Question: I wish to create a dialog Pop Up Box where the details of an Item ,the image next to it and a "Yes" or "No" Button Options below them. Specifically, I am trying to show the details of a DVD and ask the user if he wishes to rent it.
Here's the picture if that helps(sorry I couldn't find an image online):

Then I wish to create an additional pop up promting the user for information if he chooses the "Yes" option.
My question is how to create this? I didn't find any answers in the JOptionPane documentation and tutorials.
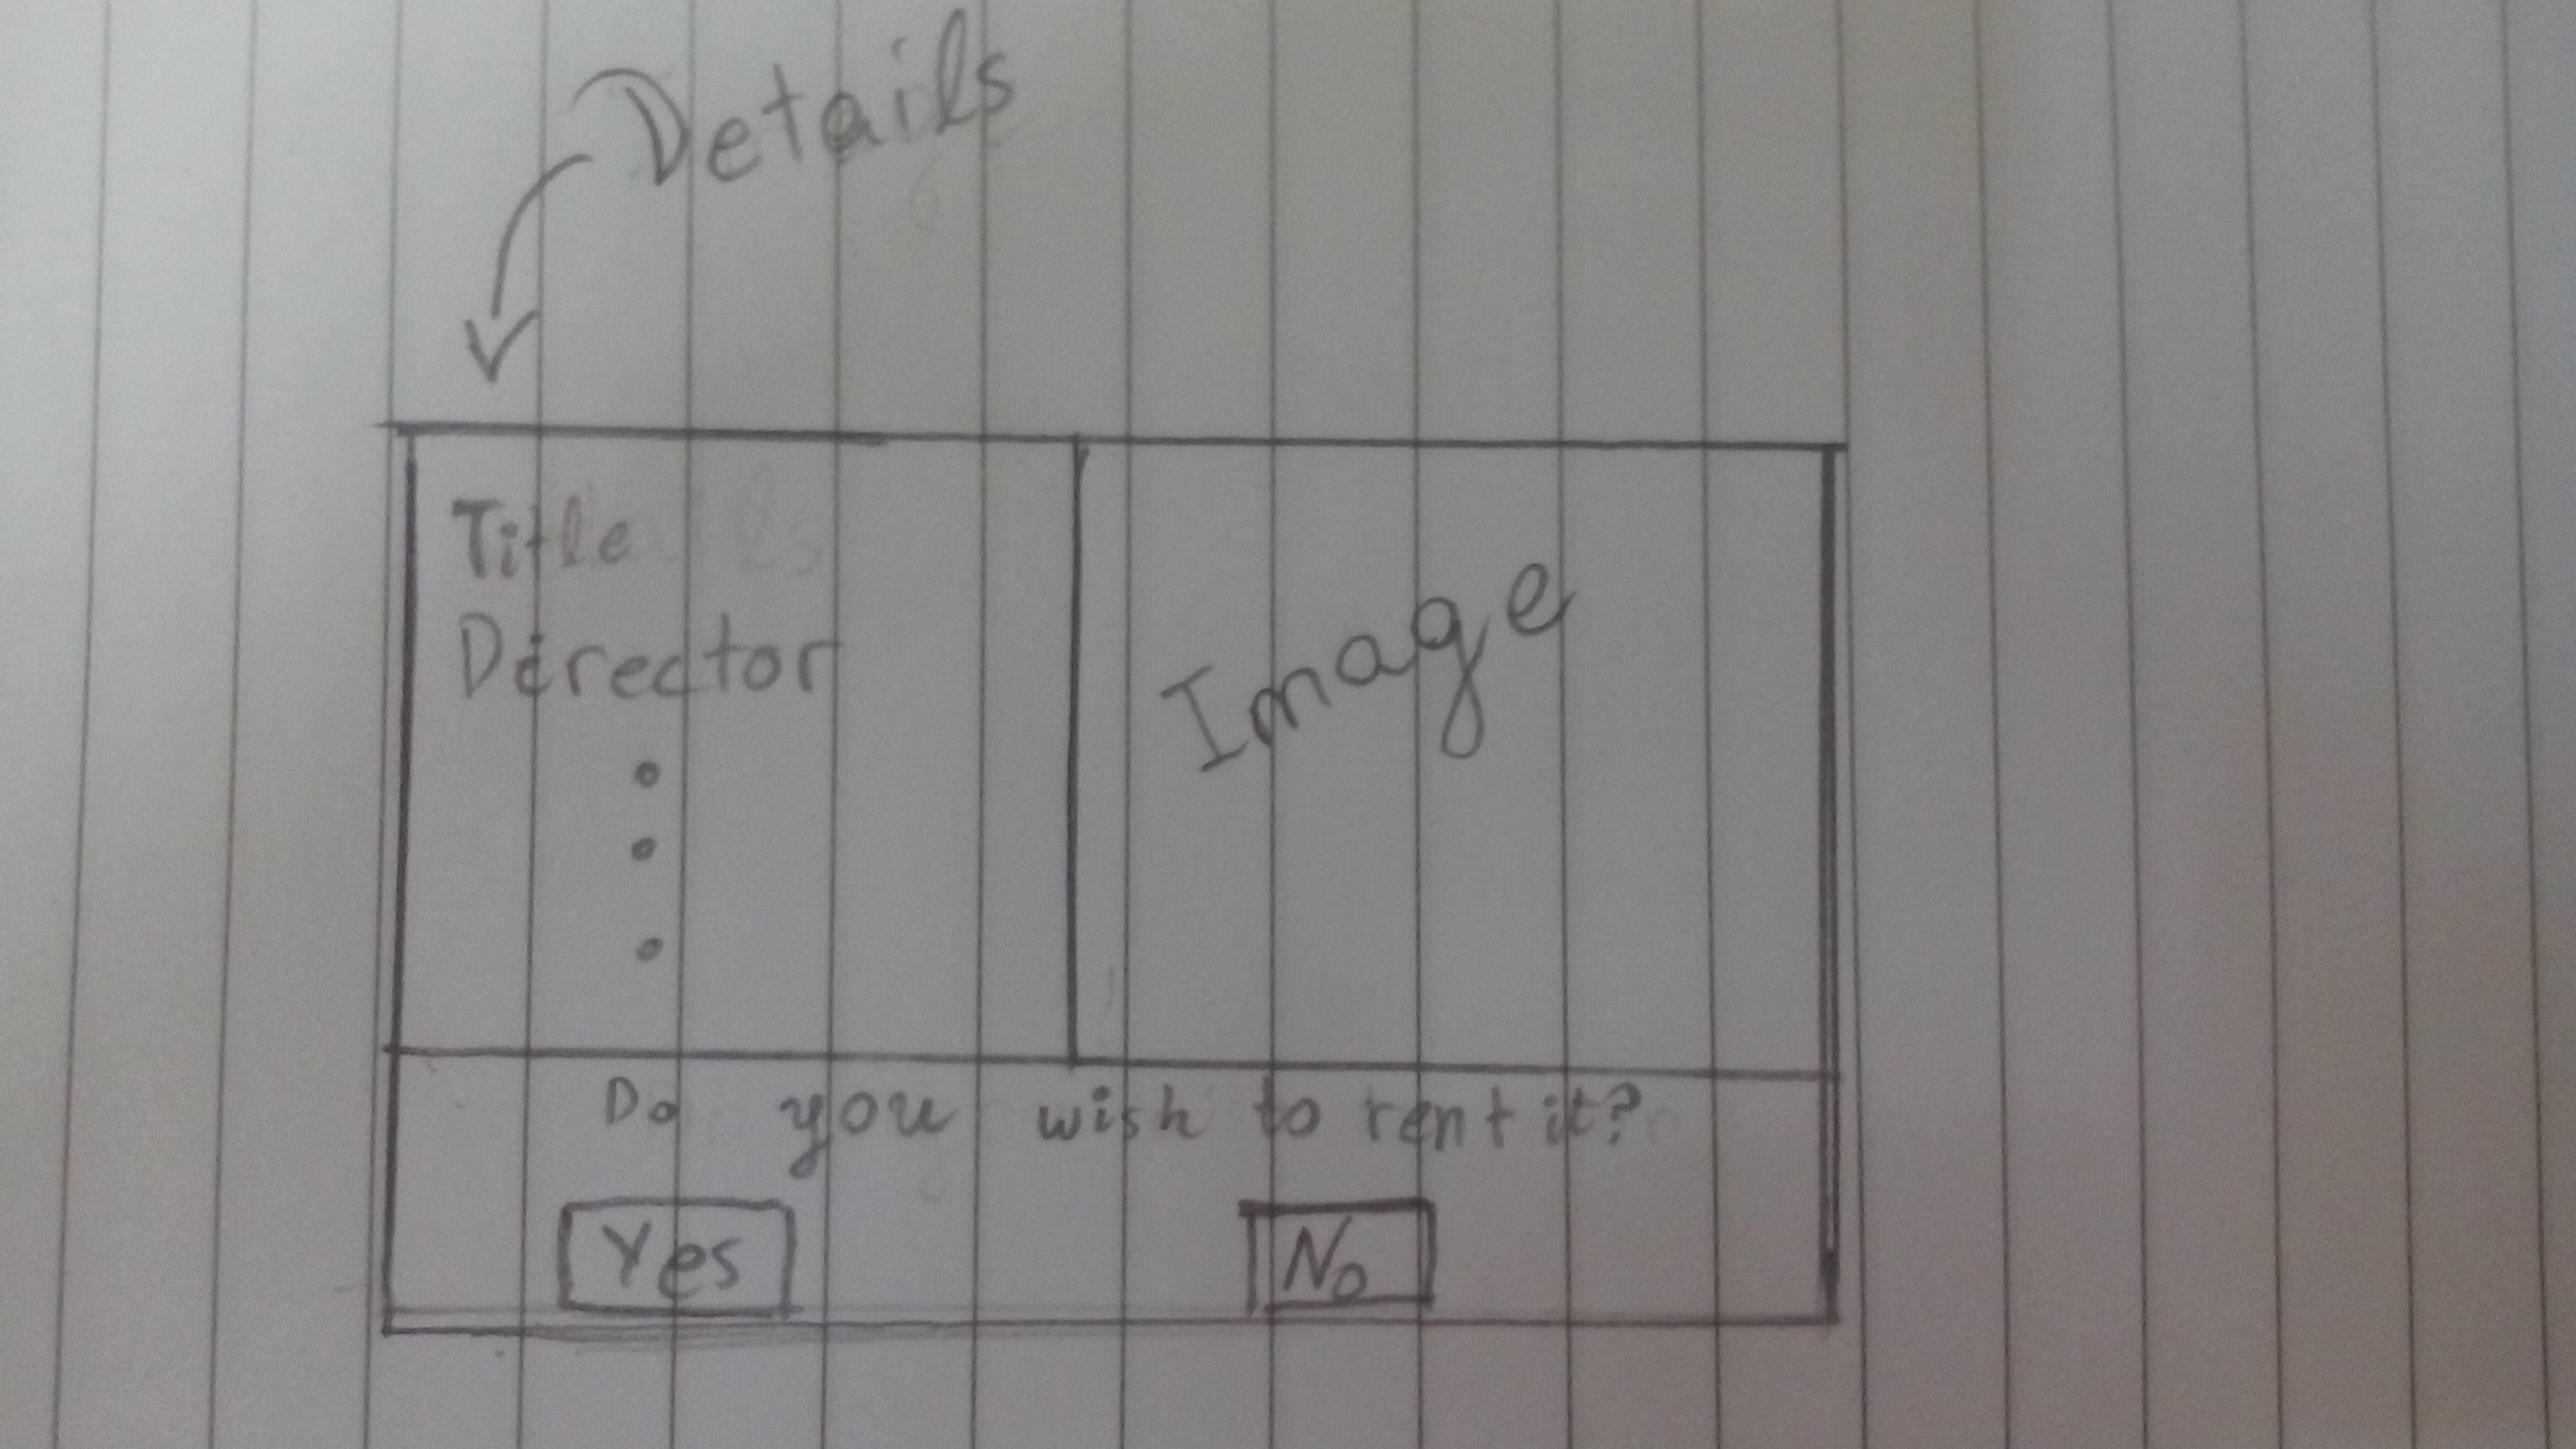
Answer: You should use a JOptionPane (as you said.)
Basically, you want to have 'JOptionPane' create a dialog for you. For a yes-or-no question, you would use a confirm dialog. So you would start with this:
'''
int choice = JOptionPane.showConfirmDialog(this,
contents, "dialog-title", JOptionPane.YES_NO_OPTION,
JOptionPane.PLAIN_MESSAGE);
'''
Now, to explain the code:
The first argument is the frame that the dialog will show up on. I'm assuming you're calling this from an existing frame's code, so I put 'this' there.
Next, you'll see a variable called 'contents'. It can be any object, but here you want it to be a 'JPanel'. Basically, you create a single panel containing everything you want above the buttons and pass it in as the message. This will put that panel above the two buttons (which JOptionPane will create for you).
The next argument is just the title of the dialog.
'YES_NO_OPTION' gives you the "yes" and "no" buttons instead of "ok" and "cancel".
I used PLAIN_MESSAGE because that doesn't put an icon on the dialog.
Finally, there is a return value, which I stored in 'choice'. It will be equal to either 'JOptionPane.YES_OPTION', 'JOptionPane.NO_OPTION', or 'JOptionPane.CLOSE_OPTION'. From there, if the user clicks "yes", you can make the next dialog show up and create it in the same way.